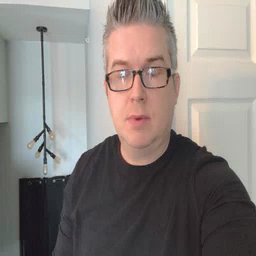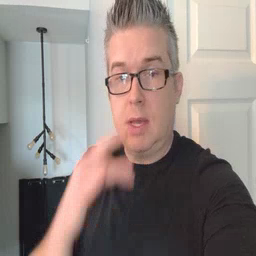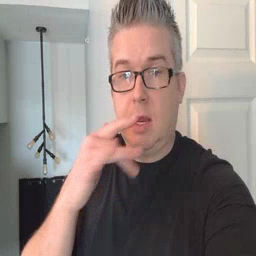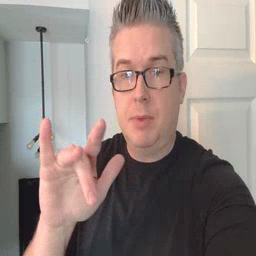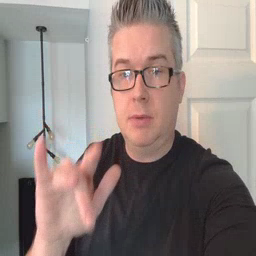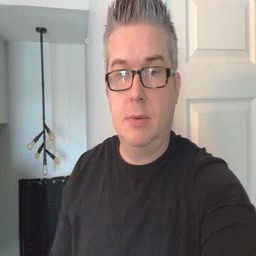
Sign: empty